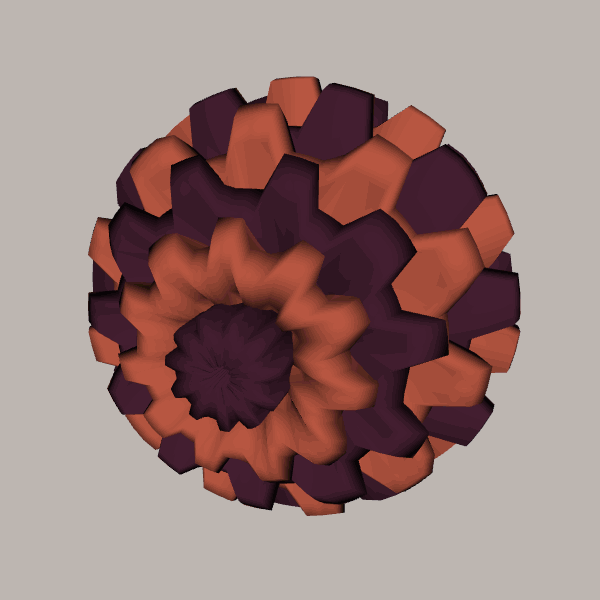
Background: light